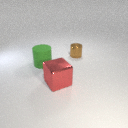
large red metal cube to the right of large green rubber cylinder